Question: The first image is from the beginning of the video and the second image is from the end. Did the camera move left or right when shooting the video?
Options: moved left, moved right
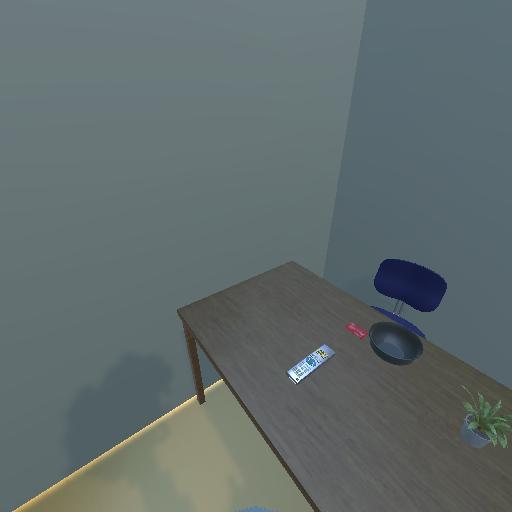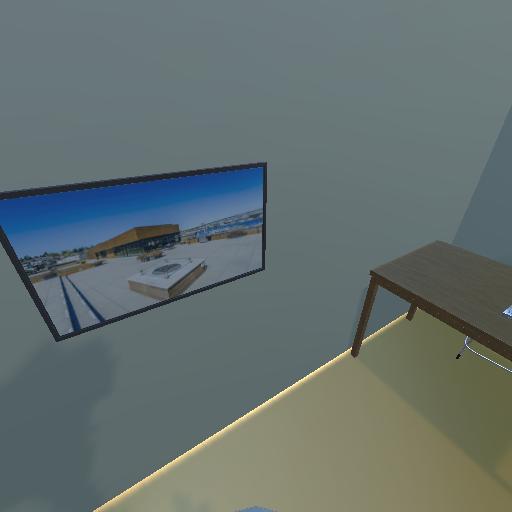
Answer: moved left